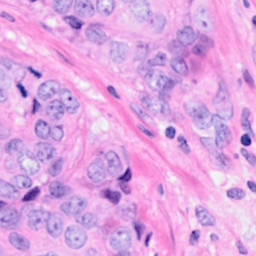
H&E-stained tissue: Breast